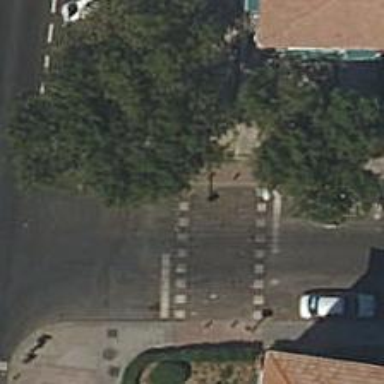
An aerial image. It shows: Crossing with traffic signals.